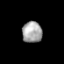
Tissue: prostate
Cell type: T cells
Senescence score: 0.294
Nuclear area (px): 414
Mean DAPI intensity: 165.041